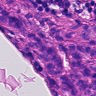
Metastatic tissue present: yes